Question: Further to this suggestion <URL> I used Floating DIV in my project to replicate FRAME-LIKE-UI
In existing product, they have used frames for UI. For which in new version, I used floating-divs
But the requirement is to make the UI look alike existing one.
So, in existing product, the scroll bar appears only for the frames and not for the whole window
Whereas in my solution, the frame appears both in the div as well as in the window. I have attached the screen-shot of both "expected" and "reality" scenarios. Please have a look at that too

The css i use is
'''
#div1, #div2 {
overflow: auto;
float: left;
height: 550px;
}
#div1{
width: 50%;
border-right : 2px solid grey;
}
#div2 {
width: 48%;
}
'''
I dont need the scroll bar which the browser gives rather I need it to be exactly like how FRAMES behaves.
Thanks.
Arun
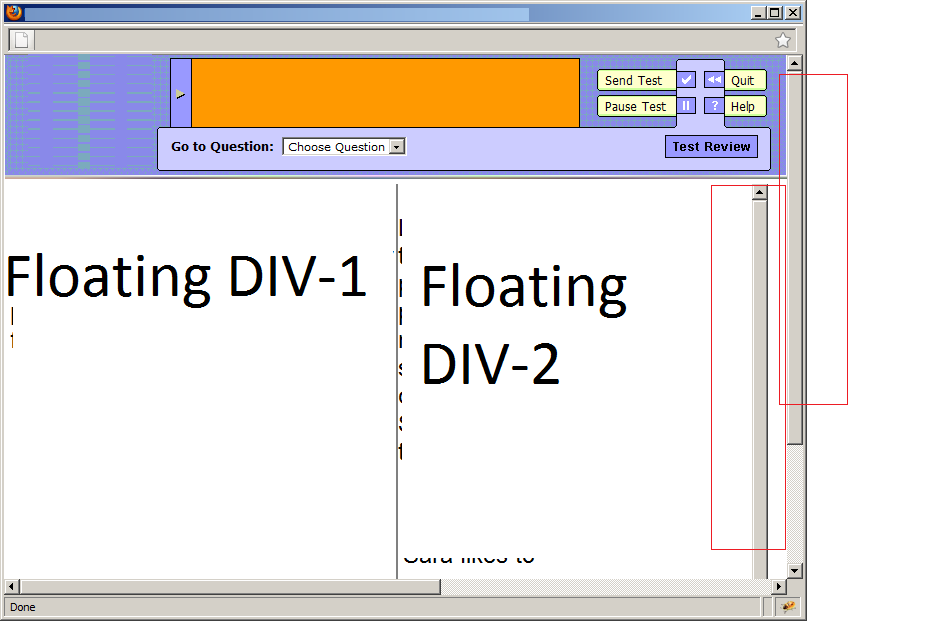
Answer: Try hiding the browser scrollbar with
'body { overflow-y: hidden; }'